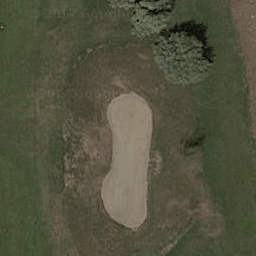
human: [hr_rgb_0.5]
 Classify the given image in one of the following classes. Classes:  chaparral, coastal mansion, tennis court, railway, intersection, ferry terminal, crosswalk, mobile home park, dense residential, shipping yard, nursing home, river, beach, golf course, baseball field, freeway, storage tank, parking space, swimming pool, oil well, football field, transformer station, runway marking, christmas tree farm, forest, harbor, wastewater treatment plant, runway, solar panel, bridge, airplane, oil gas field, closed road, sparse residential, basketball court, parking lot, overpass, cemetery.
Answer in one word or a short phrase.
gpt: golf course